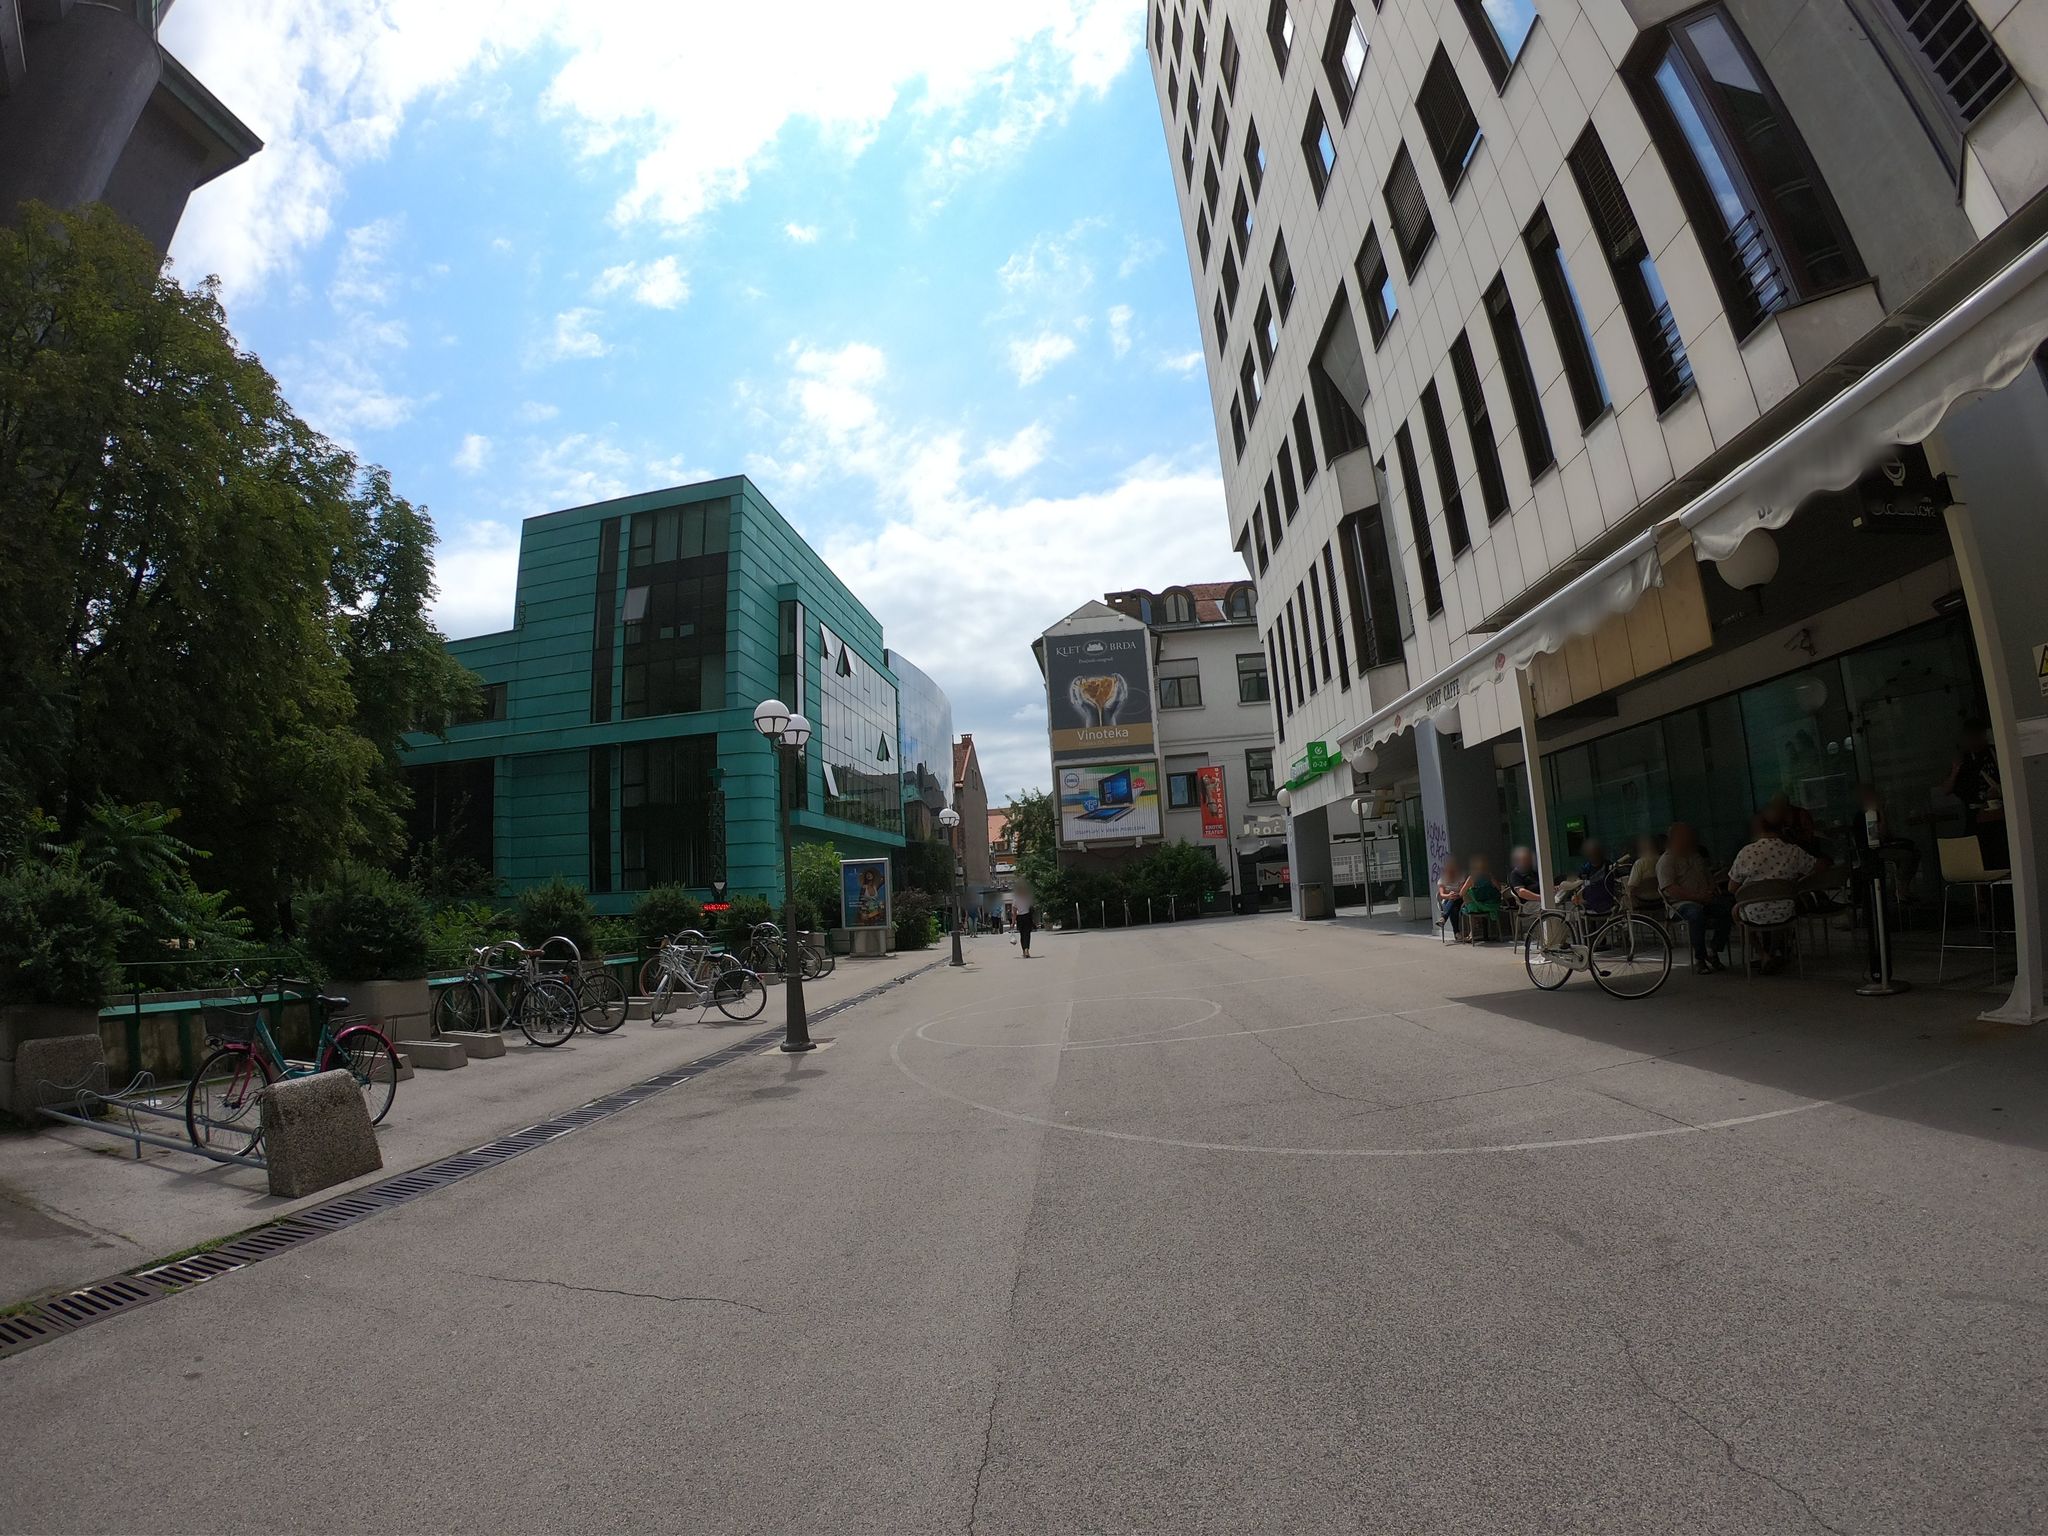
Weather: clear
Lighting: day
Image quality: good
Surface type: walking surface
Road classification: pedestrian, steps, path
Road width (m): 3.5
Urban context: urban centre
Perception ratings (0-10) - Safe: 3.35, Lively: 9.39, Beautiful: 8.22, Boring: 2.25, Depressing: 3.17, Wealthy: 3.16